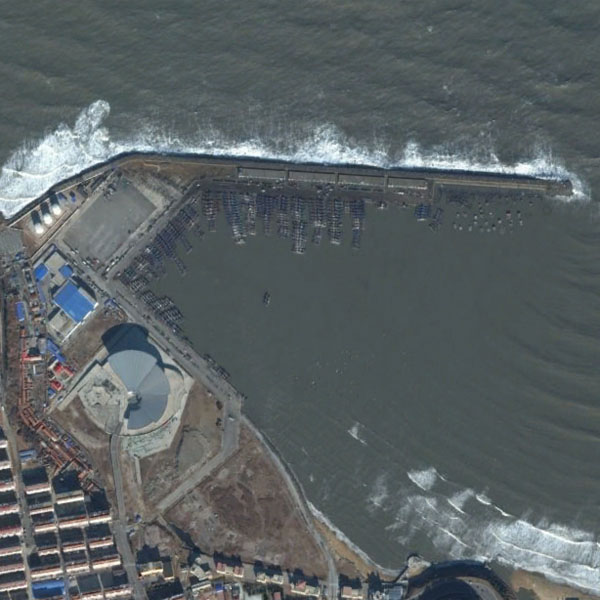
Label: Port